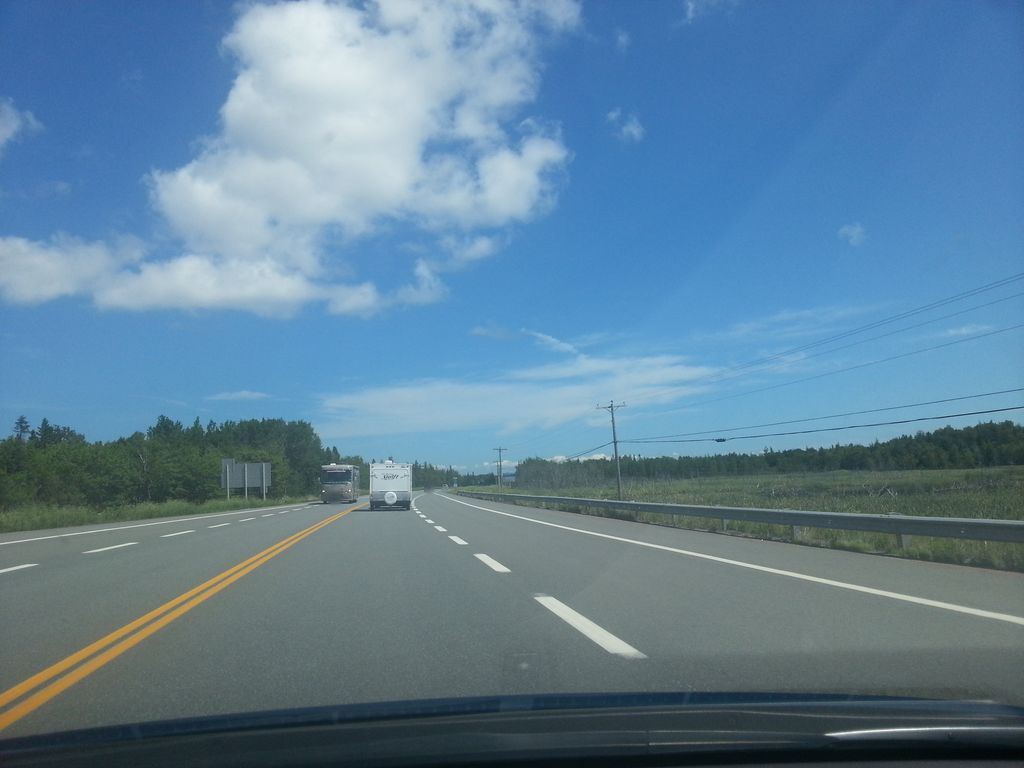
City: charlottetown